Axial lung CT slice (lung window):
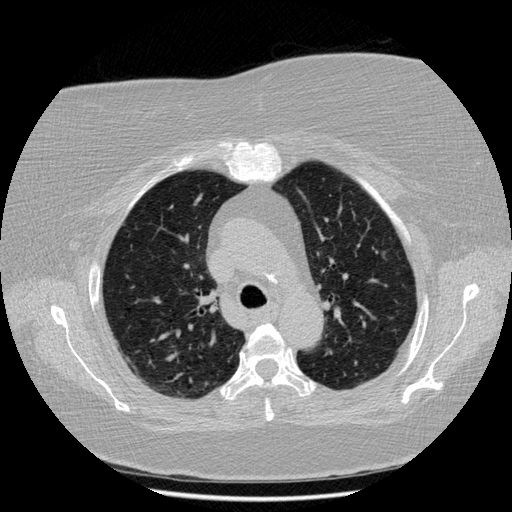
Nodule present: no